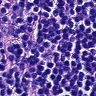
Metastatic tissue present: no